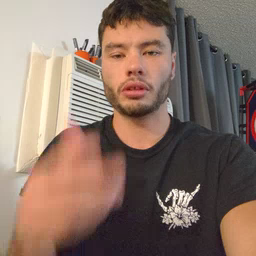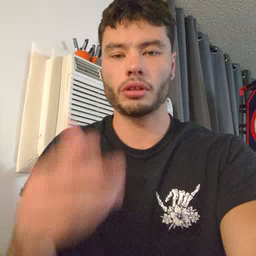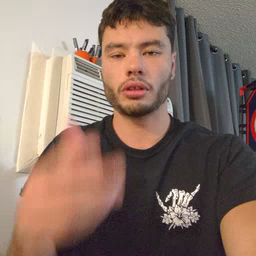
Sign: uncle